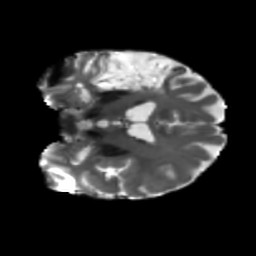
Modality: T2w
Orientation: coronal
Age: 66
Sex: male
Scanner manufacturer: siemens
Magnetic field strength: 3 T
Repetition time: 5.25 s
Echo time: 0.08 s